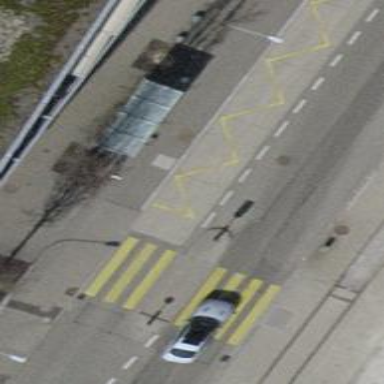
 serving as platform for public transportation."